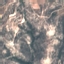
Label: HerbaceousVegetation